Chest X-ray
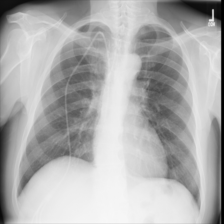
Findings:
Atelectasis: negative
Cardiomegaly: negative
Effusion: negative
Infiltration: negative
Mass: negative
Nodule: negative
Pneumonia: negative
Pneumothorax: negative
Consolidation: negative
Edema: negative
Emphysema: negative
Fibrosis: negative
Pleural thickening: negative
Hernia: negative